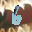
Label: 6